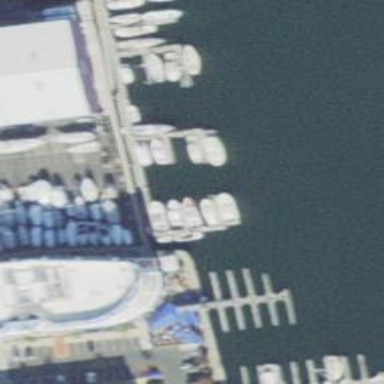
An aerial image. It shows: Man-made pier.